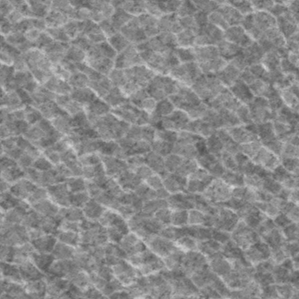
Label: frost